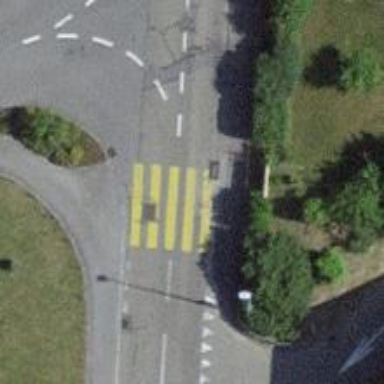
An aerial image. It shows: Pedestrian crossing with zebra markings on the footway.